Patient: sex F, age 59
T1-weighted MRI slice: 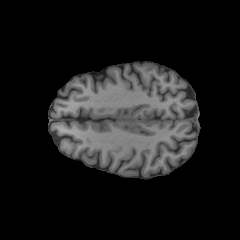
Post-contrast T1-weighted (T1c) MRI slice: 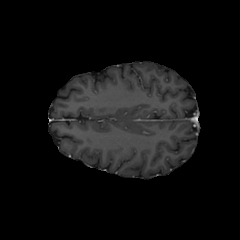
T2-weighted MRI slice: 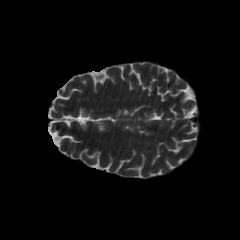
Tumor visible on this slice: no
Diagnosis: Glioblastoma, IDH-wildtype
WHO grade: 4